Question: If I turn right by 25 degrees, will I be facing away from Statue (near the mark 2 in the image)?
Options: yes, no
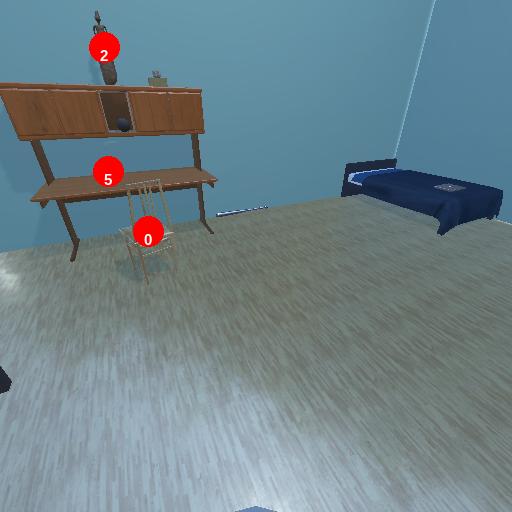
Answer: yes